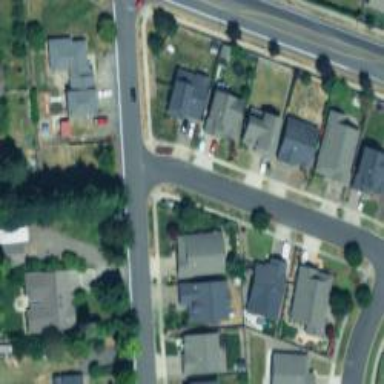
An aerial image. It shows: Residential road with sidewalk on the left.